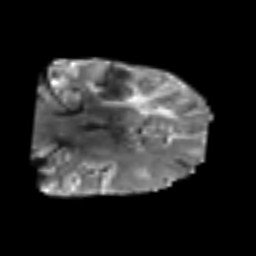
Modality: T2w
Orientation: coronal
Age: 60
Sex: male
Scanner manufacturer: siemens
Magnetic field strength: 3 T
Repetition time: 6.1 s
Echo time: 0.101 s